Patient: sex M, age 43
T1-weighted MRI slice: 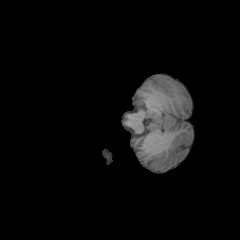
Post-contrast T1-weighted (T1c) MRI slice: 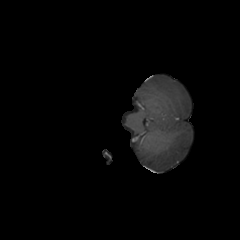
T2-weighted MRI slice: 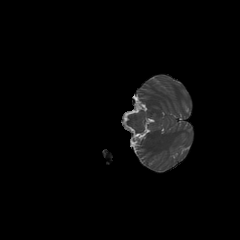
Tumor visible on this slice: no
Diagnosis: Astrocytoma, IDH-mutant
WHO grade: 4